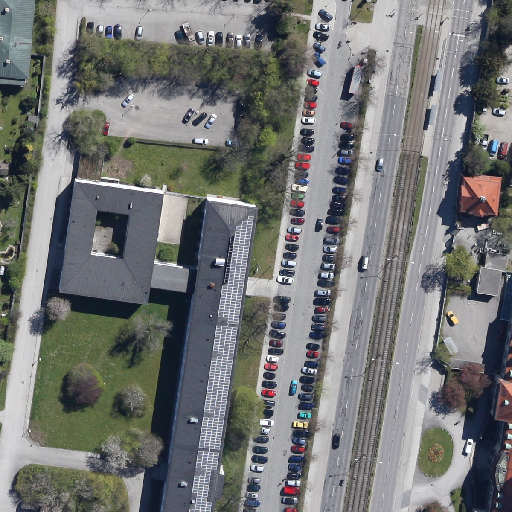
Referring expression: car in the parking area